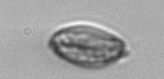
Label: Katodinium_or_Torodinium